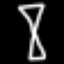
Label: hourglass